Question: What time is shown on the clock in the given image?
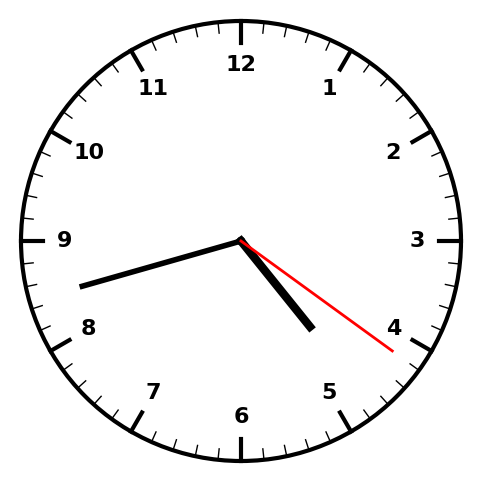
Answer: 04:42:21